Interaction volume radius: 10 \u00c5
Interaction volume height: 10 \u00c5
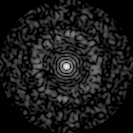
Disorder parameter: 0.8574